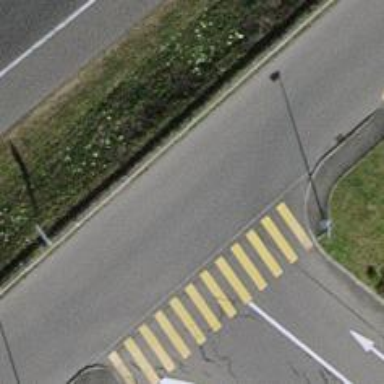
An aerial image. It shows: Marked crossing with zebra markings.